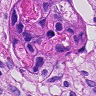
Metastatic tissue present: yes